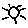
Label: sun